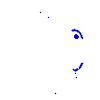
Particle: pion